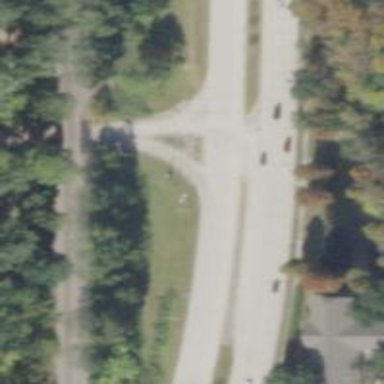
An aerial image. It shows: Trunk link highway.